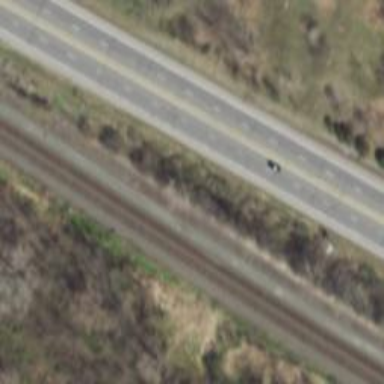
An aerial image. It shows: Railway track.